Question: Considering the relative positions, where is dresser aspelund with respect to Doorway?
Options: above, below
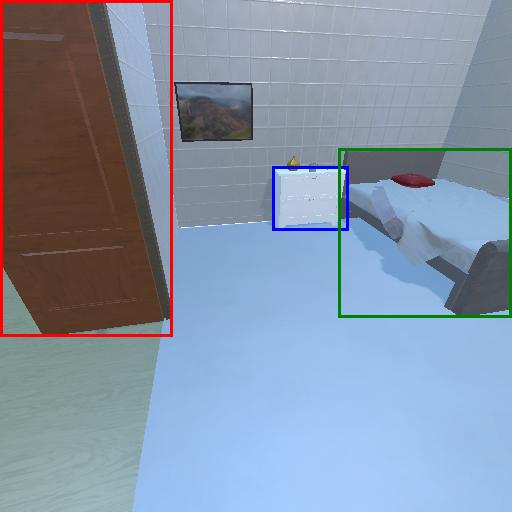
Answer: above